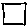
Label: square